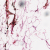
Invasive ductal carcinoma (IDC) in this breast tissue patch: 0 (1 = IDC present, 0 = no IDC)